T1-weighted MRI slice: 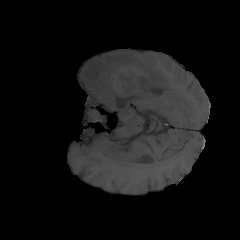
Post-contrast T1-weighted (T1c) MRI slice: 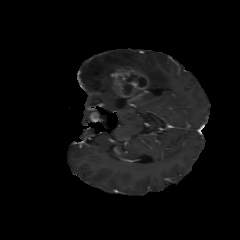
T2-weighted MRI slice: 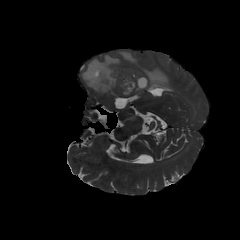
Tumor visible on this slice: yes